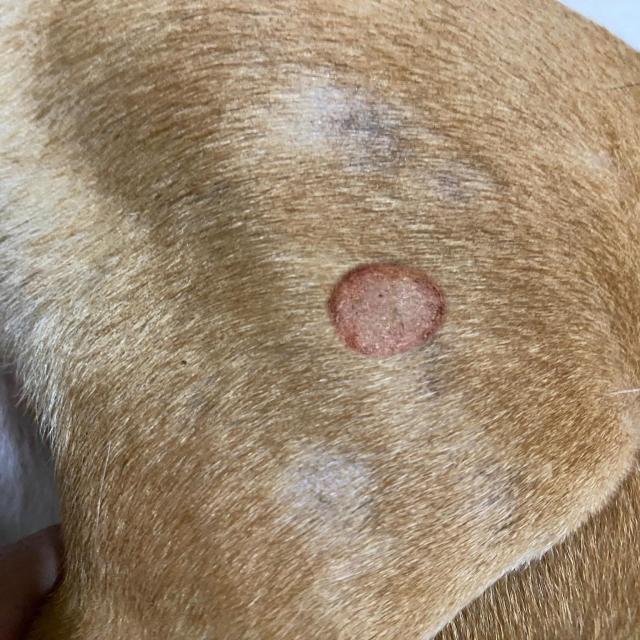
Canine ringworm (Dermatophytosis) — fungal infection caused by Microsporum or Trichophyton. Presents with circular alopecia, scaling, crusting, and broken hairs.